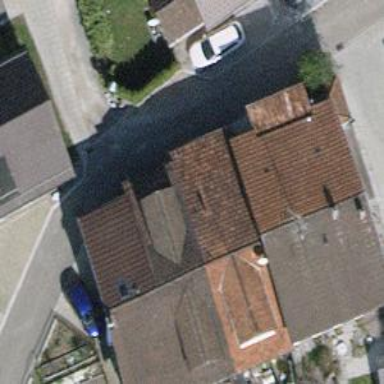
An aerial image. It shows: Terrace building.